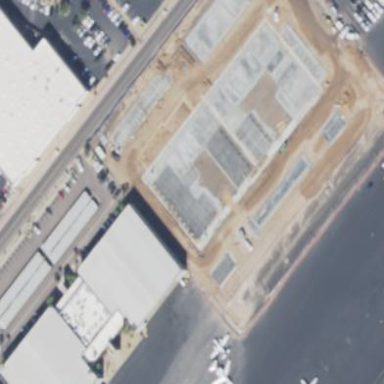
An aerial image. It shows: Terminal building at the airport beside hangar.